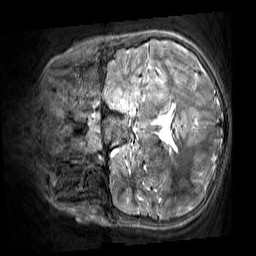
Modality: T2w
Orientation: coronal
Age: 10
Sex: male
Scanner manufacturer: siemens
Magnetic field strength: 3 T
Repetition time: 3.2 s
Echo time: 0.408 s